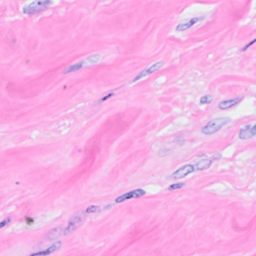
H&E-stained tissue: Breast